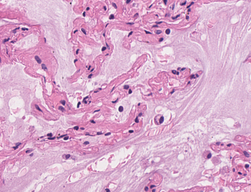
Tumor epithelial tissue: no
Tumor-associated stroma tissue: no
Normal tissue: yes